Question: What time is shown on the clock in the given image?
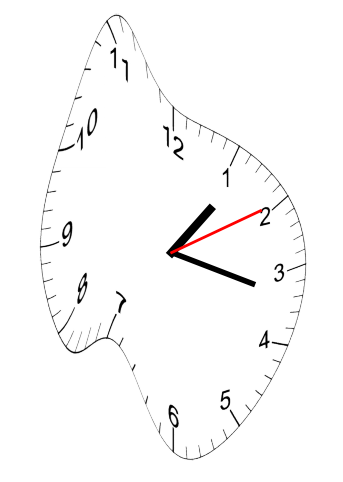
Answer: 01:17:10